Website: ulta-beauty
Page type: delivery-shipping
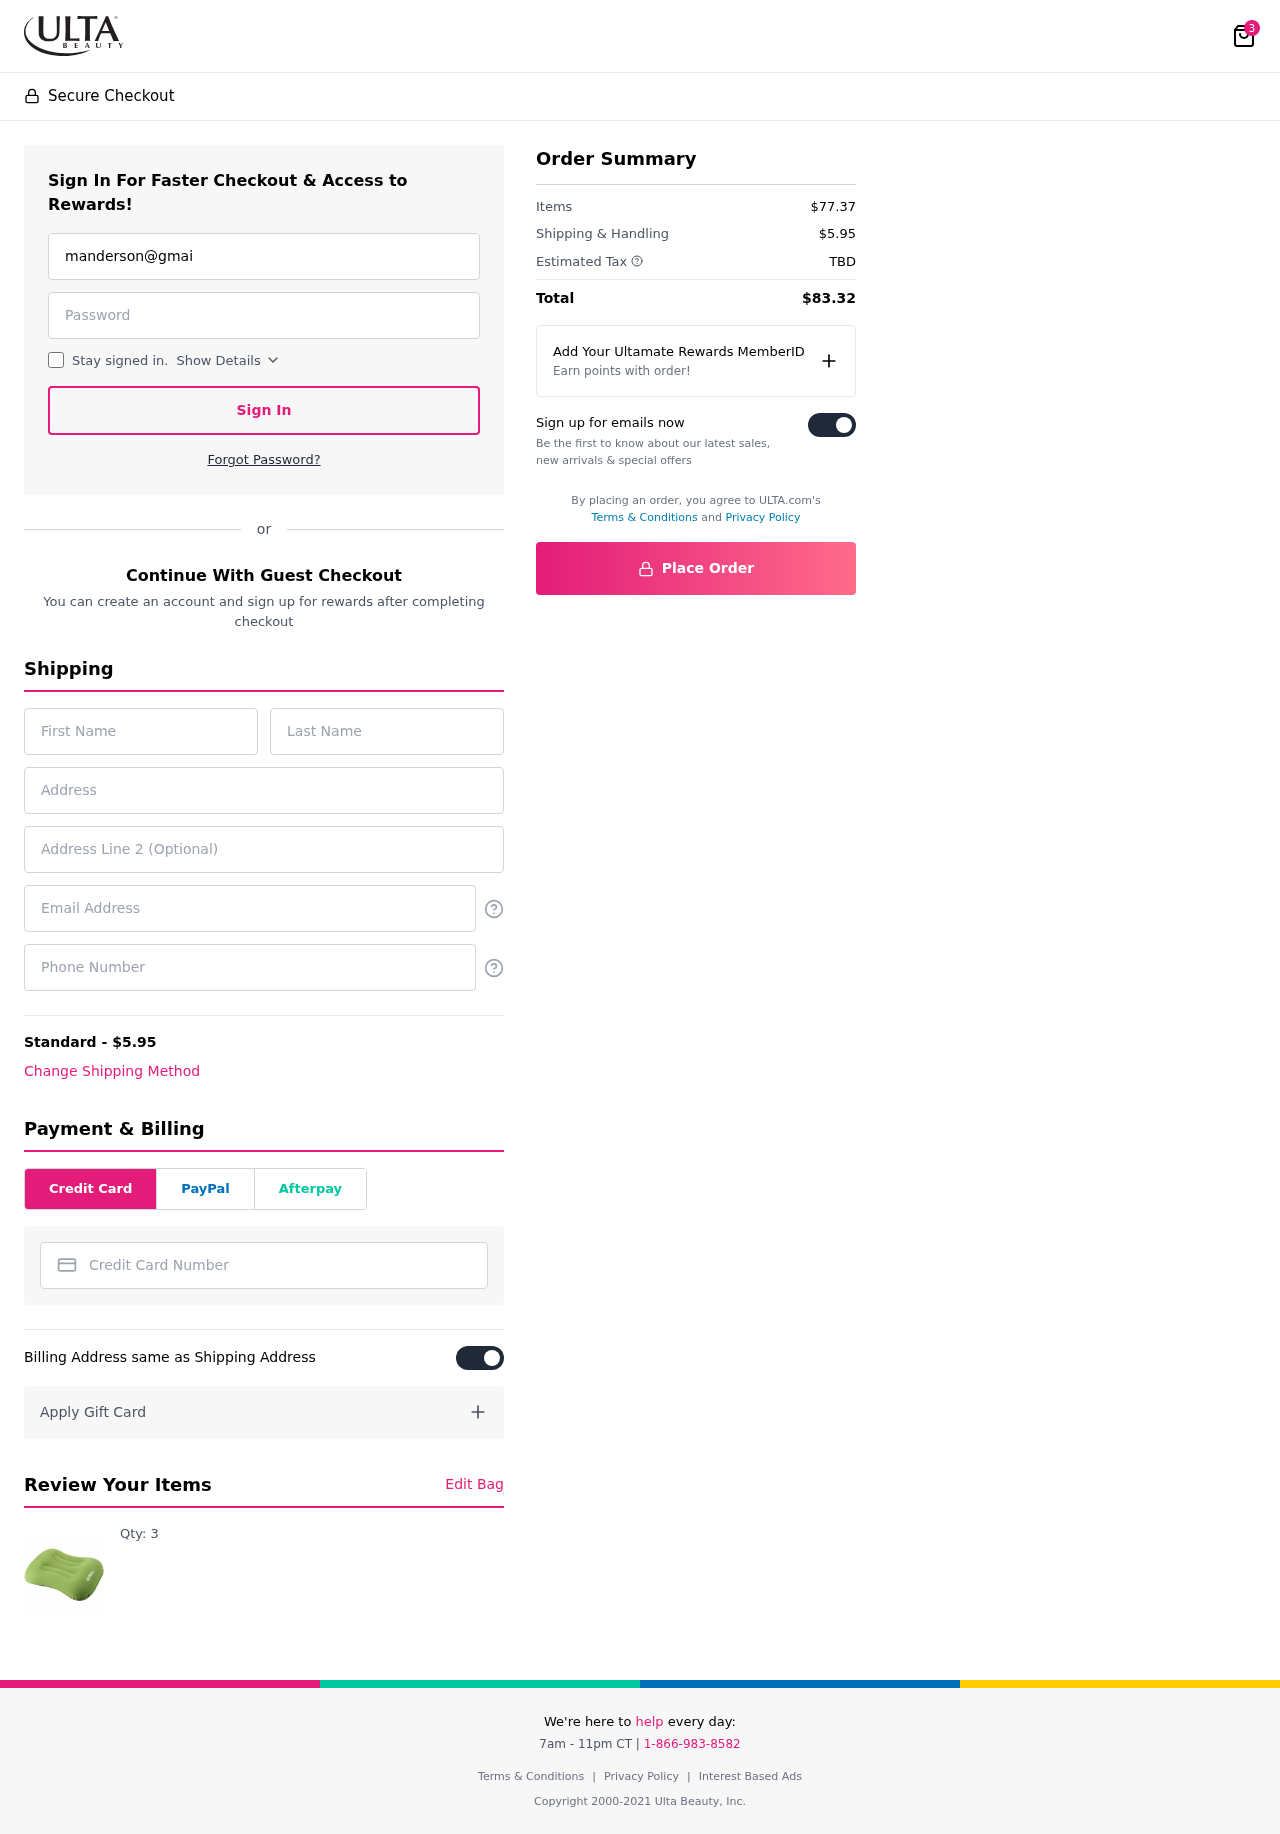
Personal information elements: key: PII_CARD_NUMBER
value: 3409 8444 1400 243
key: PII_EMAIL
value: manderson@gmail.com
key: PII_EMAIL2
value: manderson@gmail.com
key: PII_FIRSTNAME
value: Melissa
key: PII_LASTNAME
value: Anderson
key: PII_PHONE
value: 2762142687
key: PII_STREET
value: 81315 Jennifer Prairie Suite 221
Product elements: key: PRODUCT1_QUANTITY
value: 3
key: PRODUCT1
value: Qty: 3
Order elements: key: ORDER_NUM_ITEMS
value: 3
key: ORDER_SHIPPING_COST
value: $5.95
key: ORDER_SUBTOTAL
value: $77.37
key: ORDER_TAX
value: TBD
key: ORDER_TOTAL
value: $83.32